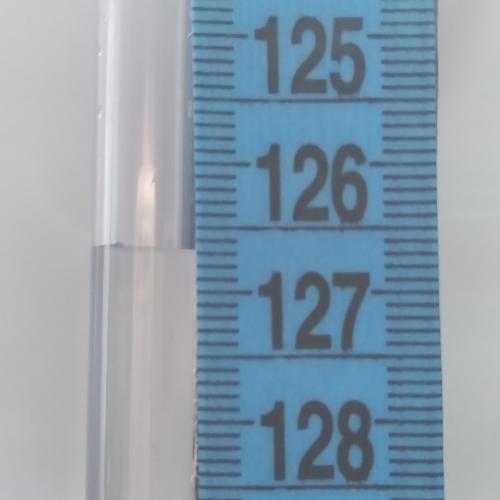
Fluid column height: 126.7 cm